Chest X-ray. View position: AP
Patient age: 30
Patient sex: M
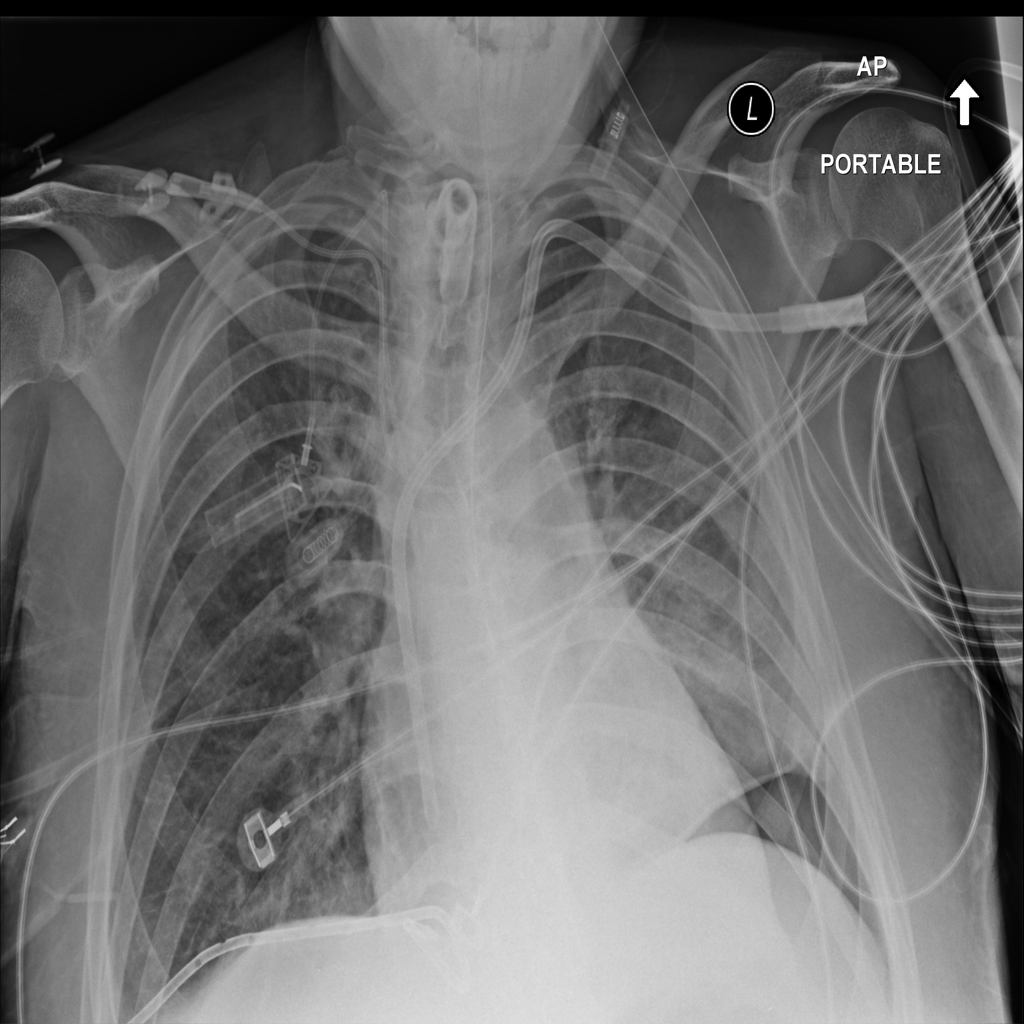
Finding: Pneumothorax